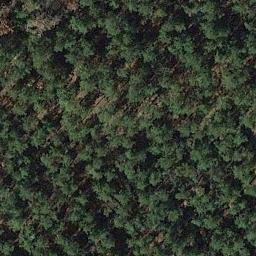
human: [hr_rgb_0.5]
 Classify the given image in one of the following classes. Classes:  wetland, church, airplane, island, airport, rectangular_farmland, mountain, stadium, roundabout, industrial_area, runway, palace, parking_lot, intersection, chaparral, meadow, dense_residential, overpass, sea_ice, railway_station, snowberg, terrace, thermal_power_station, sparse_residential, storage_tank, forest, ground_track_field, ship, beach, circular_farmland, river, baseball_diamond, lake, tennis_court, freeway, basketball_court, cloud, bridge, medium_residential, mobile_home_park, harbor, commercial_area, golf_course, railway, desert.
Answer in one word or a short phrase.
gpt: forest